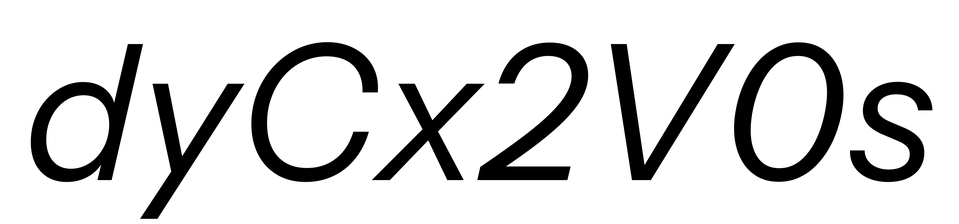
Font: InstrumentSans-Italic_Italic